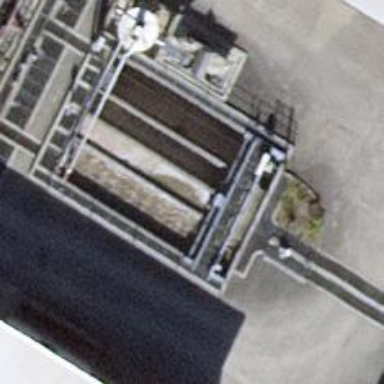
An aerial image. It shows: Wastewater plant.